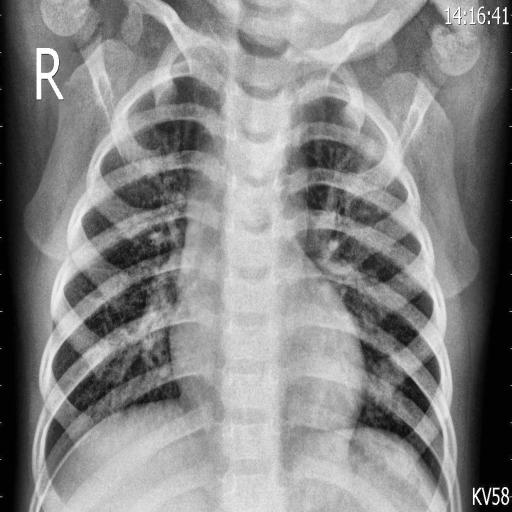
Finding: PNEUMONIA